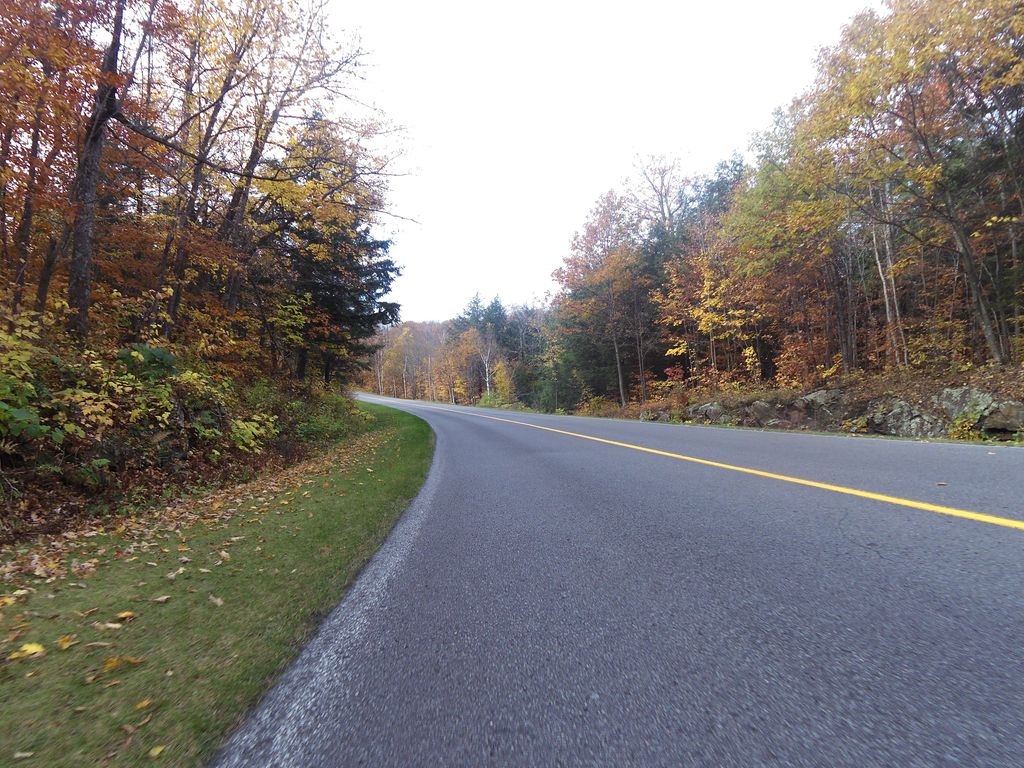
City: ottawa-gatineau